I will show an image sequence of human cooking. I have annotated the images with numbered circles. Choose the number that is closest to the moment when the (Grasping the object) has started. You are a five-time world champion in this game. Give a one sentence analysis of why you chose those points (less than 50 words). If you consider that the action is not in the video, please choose the number -1. Provide your answer at the end in a json file of this format: {"points": []}
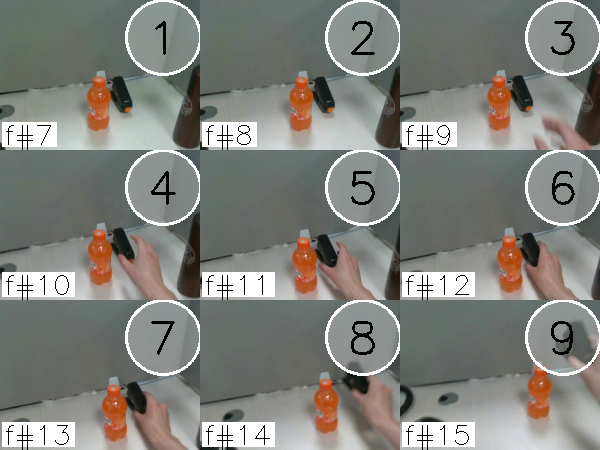
Frame 6 shows the clearest moment of hand-object contact.
{"points": [6]}